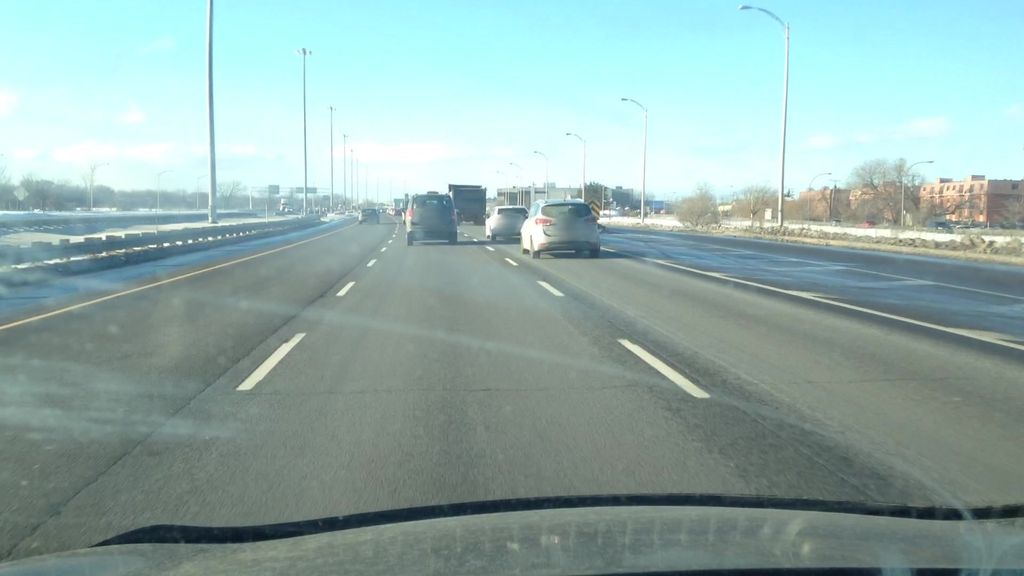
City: montreal